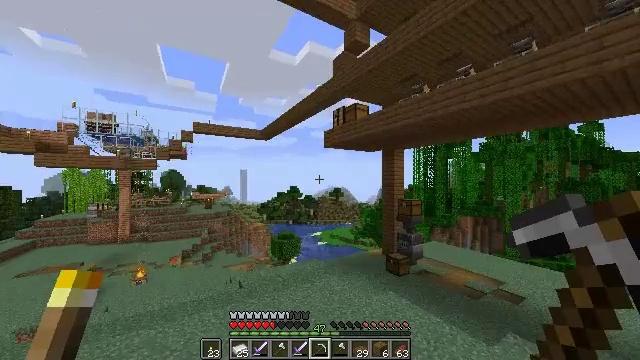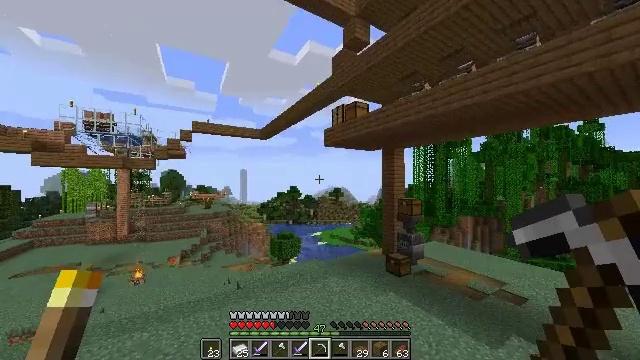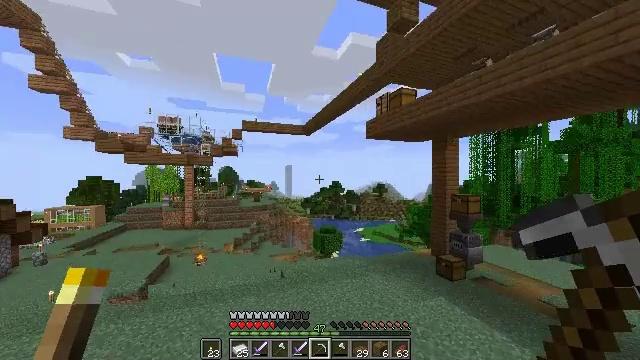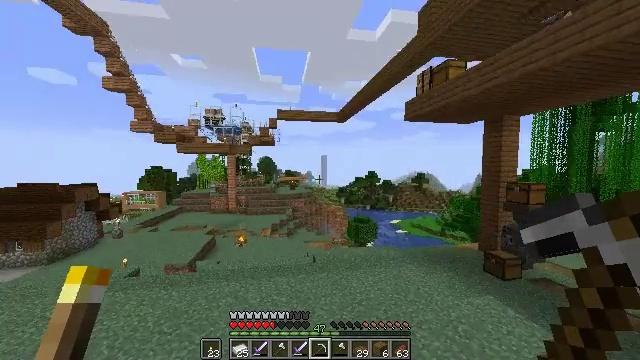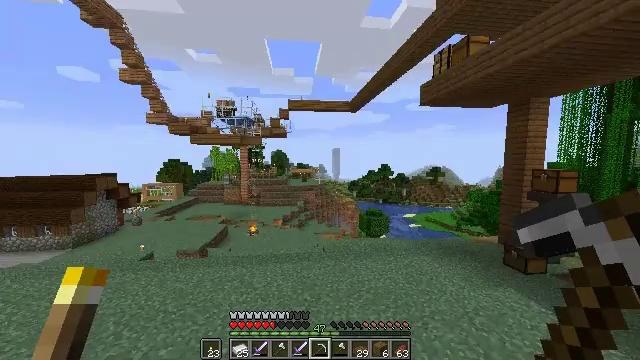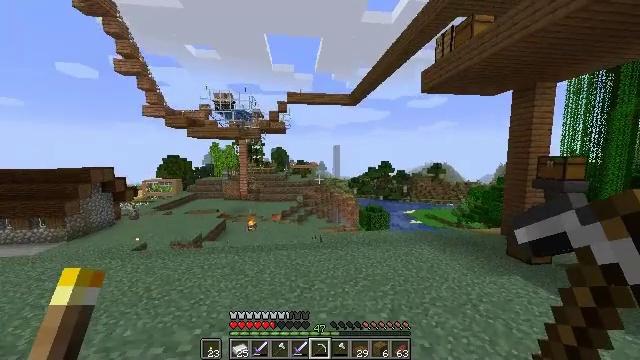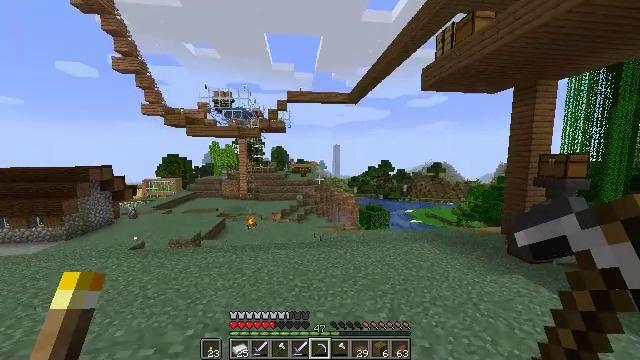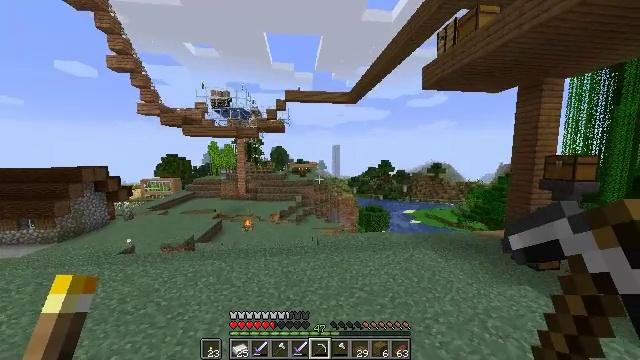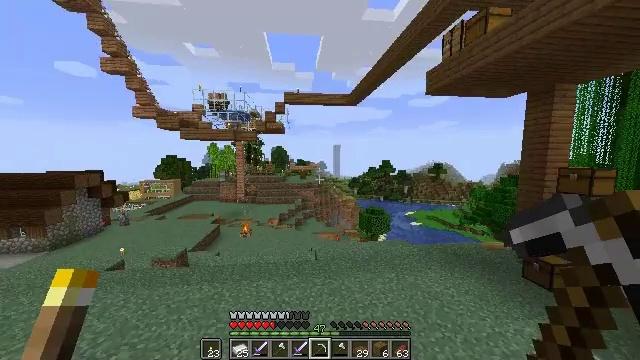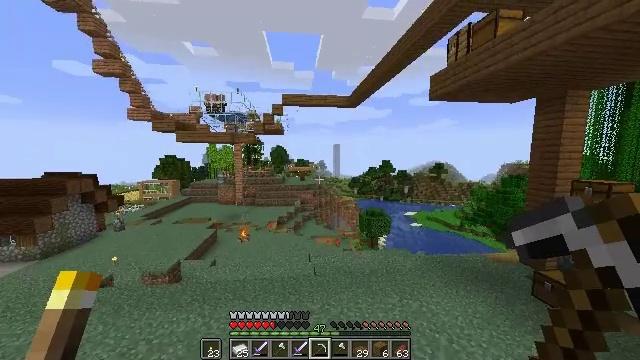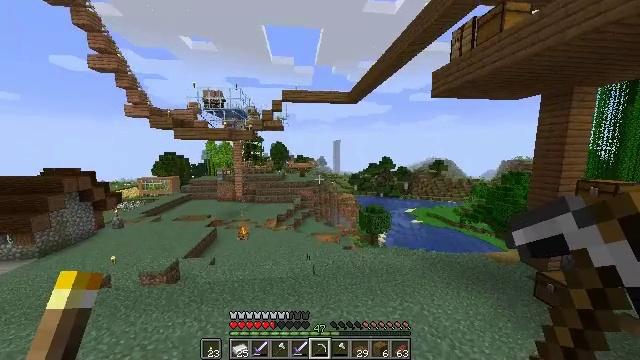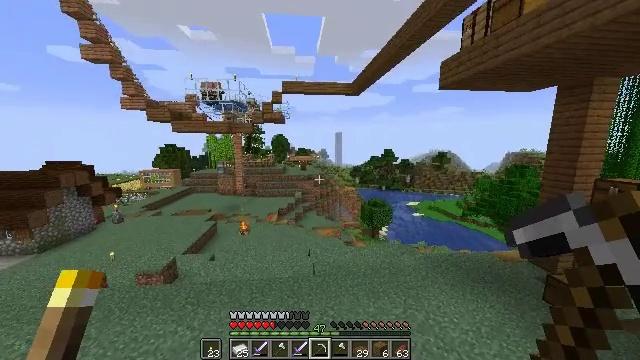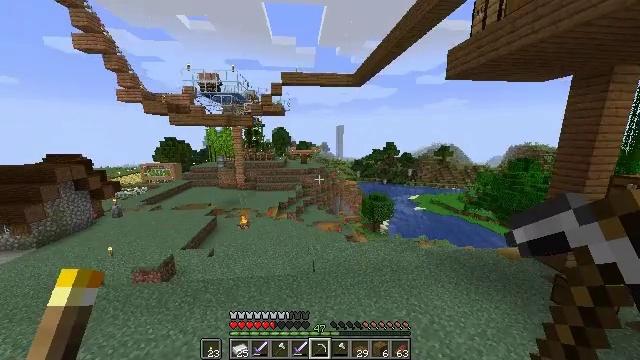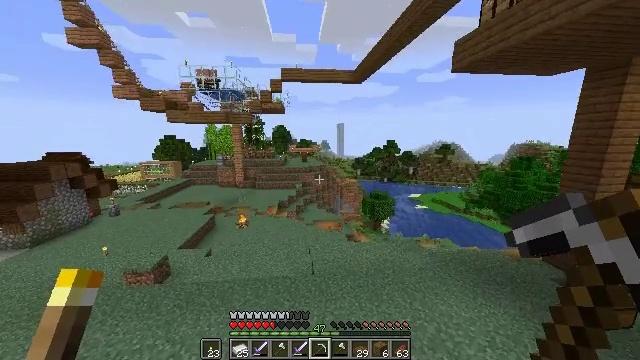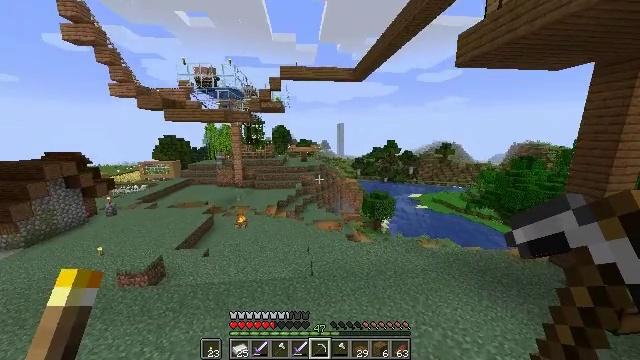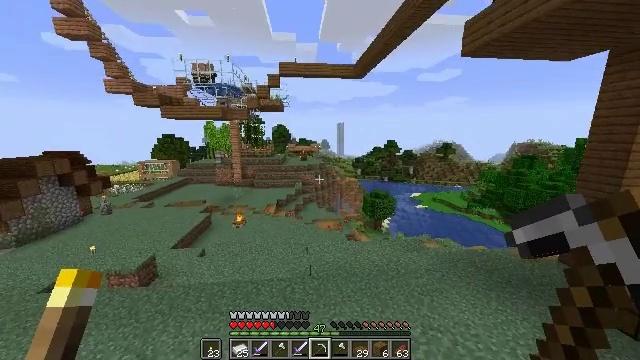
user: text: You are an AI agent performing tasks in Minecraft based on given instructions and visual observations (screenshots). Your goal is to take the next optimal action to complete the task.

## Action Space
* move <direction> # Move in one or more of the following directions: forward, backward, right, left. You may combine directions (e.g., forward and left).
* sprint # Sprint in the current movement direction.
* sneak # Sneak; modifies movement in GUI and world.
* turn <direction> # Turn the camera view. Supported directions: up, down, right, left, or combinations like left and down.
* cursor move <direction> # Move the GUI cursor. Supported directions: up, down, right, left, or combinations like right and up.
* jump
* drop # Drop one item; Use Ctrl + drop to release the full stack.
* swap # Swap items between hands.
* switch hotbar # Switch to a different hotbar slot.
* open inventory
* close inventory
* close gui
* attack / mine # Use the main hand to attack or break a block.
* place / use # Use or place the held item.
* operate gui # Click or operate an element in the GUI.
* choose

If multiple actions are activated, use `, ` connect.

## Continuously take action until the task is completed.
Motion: motion action
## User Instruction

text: Mine spruce planks to gather materials.
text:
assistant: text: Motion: move forward, jump
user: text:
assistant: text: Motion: move forward, turn left and down, jump
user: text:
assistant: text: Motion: move forward, turn left and down, jump
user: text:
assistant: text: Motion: move forward, sprint, turn left and down, jump
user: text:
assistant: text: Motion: move forward, sprint, jump
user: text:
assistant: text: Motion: move forward, sprint, jump
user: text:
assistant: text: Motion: move forward, sprint, jump
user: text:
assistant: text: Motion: move forward, jump
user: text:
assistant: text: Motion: move forward, jump
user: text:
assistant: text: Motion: move forward, turn down, jump
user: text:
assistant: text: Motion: move forward, turn down, jump
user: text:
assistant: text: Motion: move forward, turn down, jump
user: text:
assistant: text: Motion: move forward, jump
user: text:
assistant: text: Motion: move forward, jump
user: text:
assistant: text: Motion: move forward, jump
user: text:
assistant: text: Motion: move forward, jump
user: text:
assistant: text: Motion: move forward, jump
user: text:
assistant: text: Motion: move forward, sprint, jump
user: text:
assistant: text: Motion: move forward, sprint, turn right, jump
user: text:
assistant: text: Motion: move forward, sprint, turn right, jump
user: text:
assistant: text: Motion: move forward, sprint, turn right, jump
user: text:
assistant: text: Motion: move forward, sprint, turn right, jump
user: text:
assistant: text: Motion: move forward, jump
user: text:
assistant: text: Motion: move forward, jump
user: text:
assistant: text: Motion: move forward, turn right, jump
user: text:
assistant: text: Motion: move forward, turn right, jump
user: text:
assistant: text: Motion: move forward, turn right, jump
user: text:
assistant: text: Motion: move forward, turn right
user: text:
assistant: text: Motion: move forward, turn right and up
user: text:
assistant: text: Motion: move forward, turn right and up